Question: On qtip2 demos page <URL>: there are buttons under styles and customization section. how to achieve that.

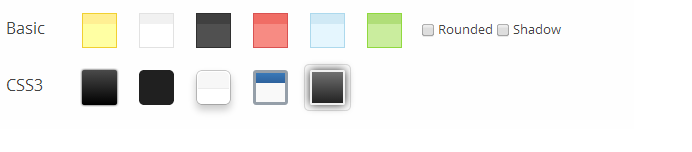
Answer: Each style is a different CSS class from the 'jquery.qtip.css' file.
- '.qtip-shadow'- '.qtip-rounded'- '.qtip-yellow'
When you view the uncompressed CSS file. All the class names after '.qtip-default' that are in the first column are style modifiers.
To create a yellow qtip
'''
$(".tooltip").qtip({style:{classes: "qtip-yellow"});
'''
To apply styles from qtip element
'''
<div class="tooltip" data-style="qtip-yellow"/>
$(".tooltip").each(function(){
$(this).qtip({style:{classes: $(this).data("style")});
});
'''